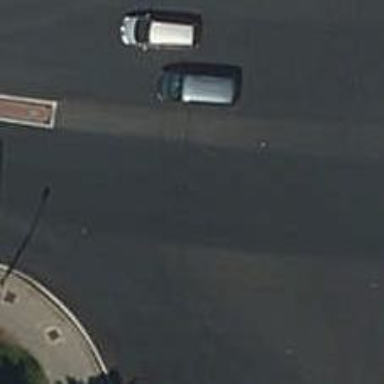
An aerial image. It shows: Tertiary road with asphalt surface leading to circular junction.